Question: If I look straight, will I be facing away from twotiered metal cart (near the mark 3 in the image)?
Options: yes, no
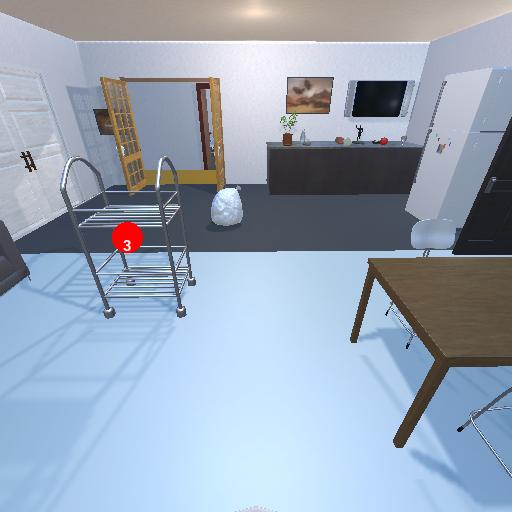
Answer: yes